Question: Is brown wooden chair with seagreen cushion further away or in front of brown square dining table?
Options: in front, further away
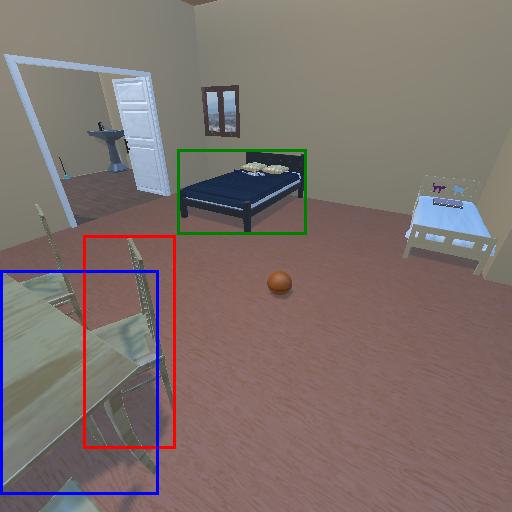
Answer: in front